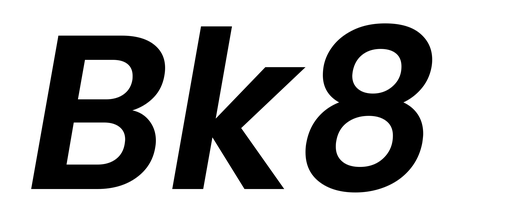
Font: Poppins-SemiBoldItalic